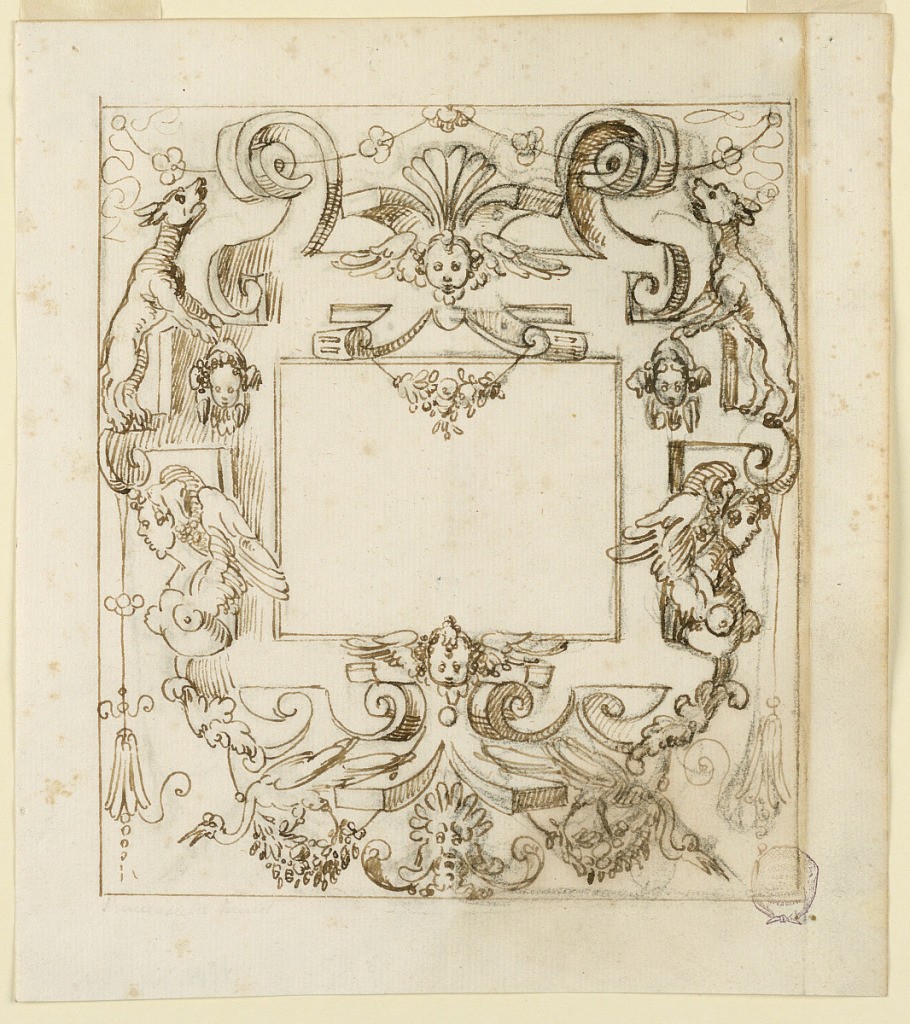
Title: Grotesque Design
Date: early 17th century
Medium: Charcoal, pen and ink on paper
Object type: Drawing
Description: Strapwork with animals and harpies frame a center square panel. At top, a cherub and floral swag.